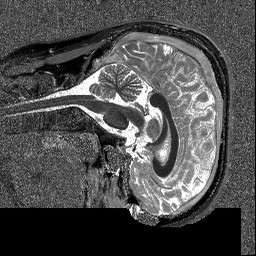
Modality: T1map
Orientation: sagittal
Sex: male